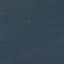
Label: SeaLake